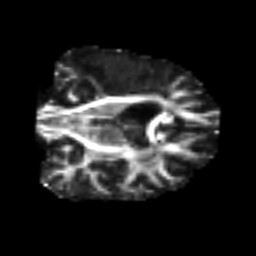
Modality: FA
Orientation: coronal
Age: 54
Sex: male
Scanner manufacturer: siemens
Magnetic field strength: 3 T
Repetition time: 5.561 s
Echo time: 0.0788 s